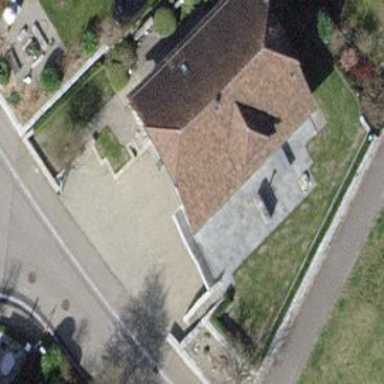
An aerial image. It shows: Detached building with half-hipped roof shape.